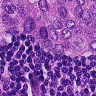
Metastatic tissue present: yes